Question: My cursor is a blinking black rectangle. I don't know how it became that way. I want to turn it back to a blinking vertical line.
picture -

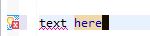
Answer: You're in replace mode. Press the 'Insert' key on your keyboard to switch back to insert mode. Many applications that handle text have this in common.